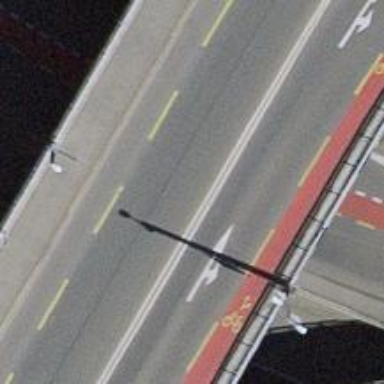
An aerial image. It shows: Primary highway asphalt bridge with designated cycle lane and sidewalk on the left.